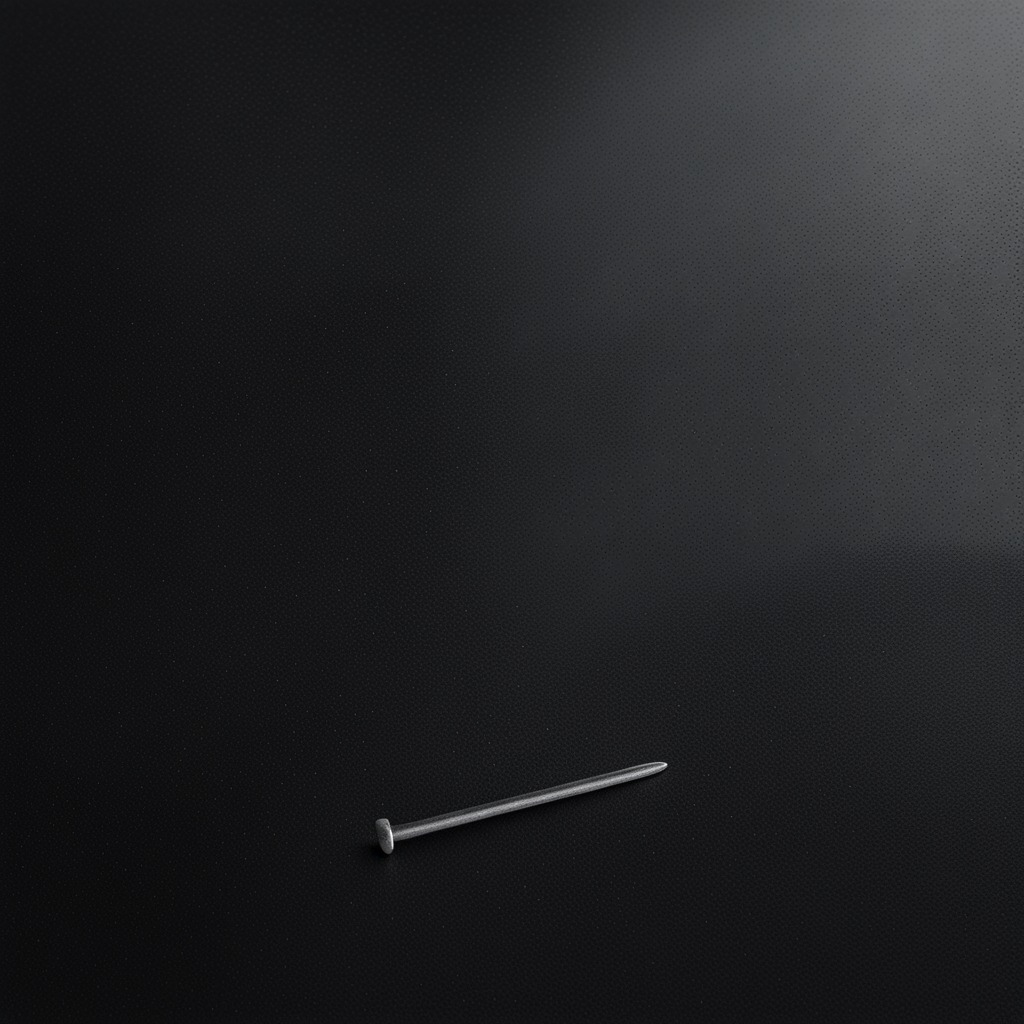
A nail is lying on a clean granite tabletop covered with a black rubber mat inside a workshop at night dim ambient light soft shadows worn but beneath the mat